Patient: sex F, age 75
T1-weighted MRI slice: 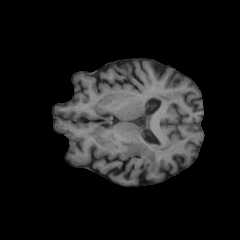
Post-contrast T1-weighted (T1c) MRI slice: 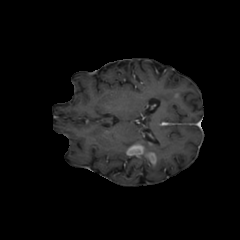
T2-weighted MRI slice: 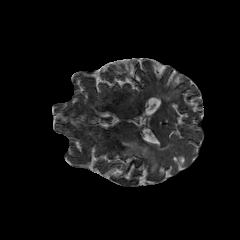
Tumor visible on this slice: yes
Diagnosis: Glioblastoma, IDH-wildtype
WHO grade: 4